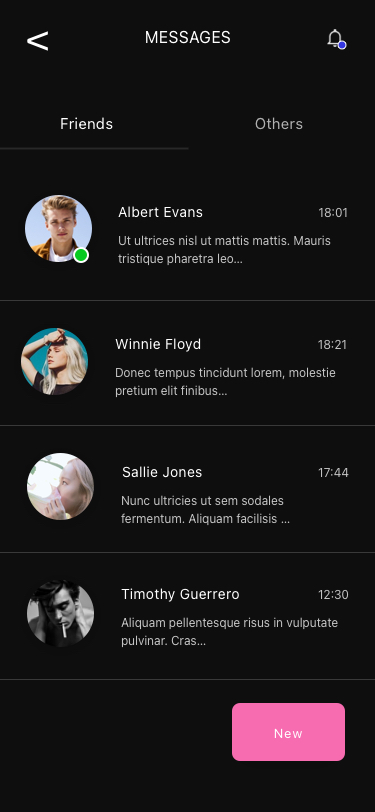
Text in this UI design:
18:01
18:21
17:44
12:30
Albert Evans
Winnie Floyd
Sallie Jones
Timothy Guerrero
Ut ultrices nisl ut mattis mattis. Mauris tristique pharetra leo…
Donec tempus tincidunt lorem, molestie pretium elit finibus…
Nunc ultricies ut sem sodales fermentum. Aliquam facilisis …
Aliquam pellentesque risus in vulputate pulvinar. Cras…
<
Friends
MESSAGES
Others